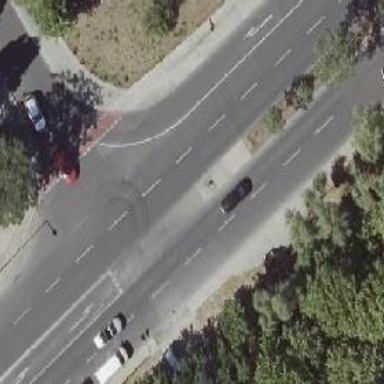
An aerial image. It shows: Secondary road with asphalt surface and cycle track on the right side.